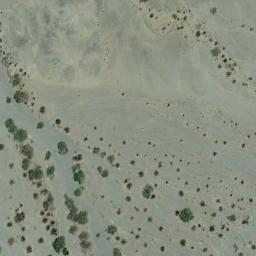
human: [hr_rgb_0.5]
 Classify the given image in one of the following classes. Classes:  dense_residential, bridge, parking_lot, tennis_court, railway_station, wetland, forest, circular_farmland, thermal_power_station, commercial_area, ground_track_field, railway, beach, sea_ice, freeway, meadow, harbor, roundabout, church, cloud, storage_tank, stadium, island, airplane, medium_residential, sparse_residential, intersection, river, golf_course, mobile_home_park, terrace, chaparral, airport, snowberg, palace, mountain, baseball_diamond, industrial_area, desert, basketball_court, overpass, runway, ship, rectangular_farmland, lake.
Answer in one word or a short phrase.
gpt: chaparral